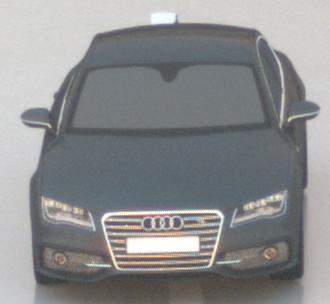
Make: Audi
Model: S7 Sportback cod
Detailed model: S7 (4G) Sportback
Model produced from: 2012/06
Model produced until: 2014/05
Doors: 5
Color: gray
Road condition: wet road
Daytime: sunrise or sunset
Contrast: medium contrast